Question: I have created a circular progress bar like this

I can load a certain percentage by sending it with java-script but I can't figure out how to calculate the percentage that a user has clicked if he clicks on the black/green part of the circle.
How would one calculate the percentage?
Please explain your answer.
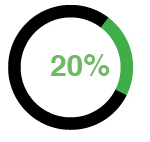
Answer: - Use 'Math.atan2' to calculate the angle of the mouse versus the centerpoint. - Normalize that angle within 0-PI*2 radians: '(angle+PI*2)%(PI*2)'. - Calculate that angle's percentage of a full circle: 'normalizedAngle/(PI*2)'. - That's your percentage!

'''
var canvas = document.getElementById("canvas");
var ctx = canvas.getContext("2d");
var cw = canvas.width;
var ch = canvas.height;
var $canvas = $("#canvas");
var canvasOffset = $canvas.offset();
var offsetX = canvasOffset.left;
var offsetY = canvasOffset.top;
var scrollX = $canvas.scrollLeft();
var scrollY = $canvas.scrollTop();
var isDown = false;
var startX;
var startY;
var cx = 150;
var cy = 150;
var radius = 75;
var PI = Math.PI;
var PI2 = PI * 2;
ctx.lineWidth = 15;
ctx.font = '24px verdana';
draw(50, 50);
function draw(x, y) {
var dx = x - cx;
var dy = y - cy;
var endAngle = (Math.atan2(dy, dx) + PI2) % PI2;
var pct = parseInt(endAngle / PI2 * 100);
ctx.clearRect(0, 0, cw, ch);
ctx.beginPath();
ctx.arc(cx, cy, radius, 0, PI2);
ctx.closePath();
ctx.strokeStyle = 'black';
ctx.stroke();
ctx.beginPath();
ctx.arc(cx, cy, radius, 0, endAngle);
ctx.strokeStyle = 'forestgreen';
ctx.stroke();
ctx.fillText(pct + '%', cx - 15, cy + 8);
}
function handleMouseDown(e) {
e.preventDefault();
e.stopPropagation();
mX = parseInt(e.clientX - offsetX);
mY = parseInt(e.clientY - offsetY);
draw(mX, mY);
}
$("#canvas").mousedown(function(e) {
handleMouseDown(e);
});
'''
'''
body{ background-color: ivory; }
#canvas{border:1px solid red;}
'''
'''
<script src="https://ajax.googleapis.com/ajax/libs/jquery/1.9.1/jquery.min.js"></script>
<h4>Click on the canvas to set a percentage.</h4>
<canvas id="canvas" width=300 height=300></canvas>
'''